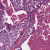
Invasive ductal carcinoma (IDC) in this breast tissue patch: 0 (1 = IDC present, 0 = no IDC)